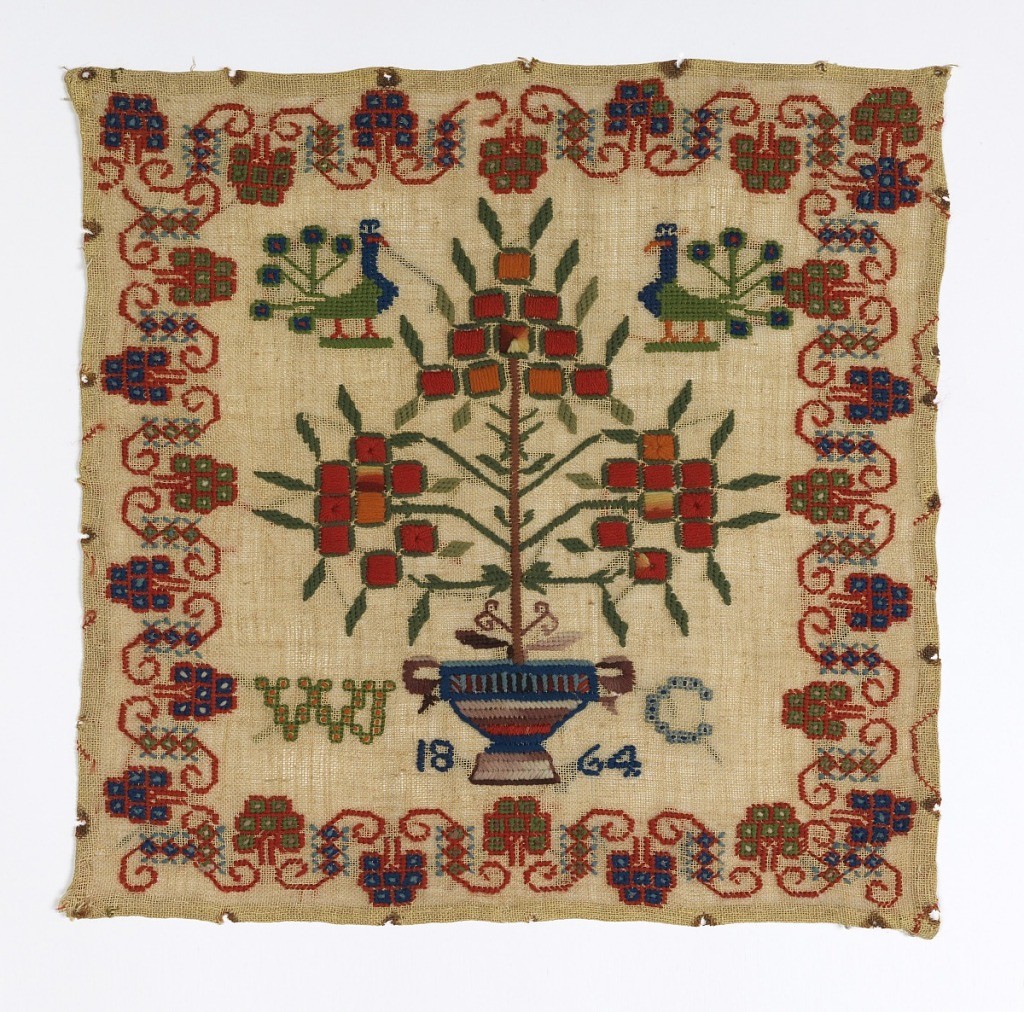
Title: Sampler
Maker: W.C.
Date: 1864
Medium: wool embroidery, linen foundation Technique: tent, eyelet, and satin stitches on plain weave
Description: Flowering plant in a vase; two peacocks; initials "W.C." and "1864" within border of scrolls with flowers.